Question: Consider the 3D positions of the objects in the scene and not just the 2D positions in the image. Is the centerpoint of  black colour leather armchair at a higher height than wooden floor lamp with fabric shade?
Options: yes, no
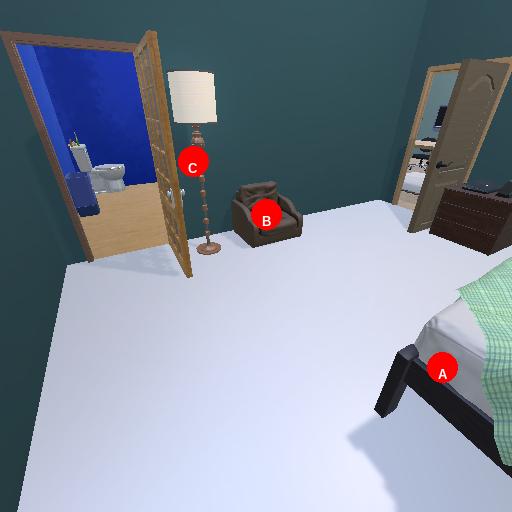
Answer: yes